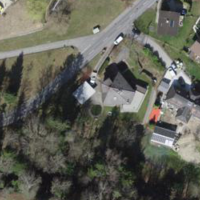
EUNIS habitat code: 55
Species observed at this site:
Filipendula ulmaria